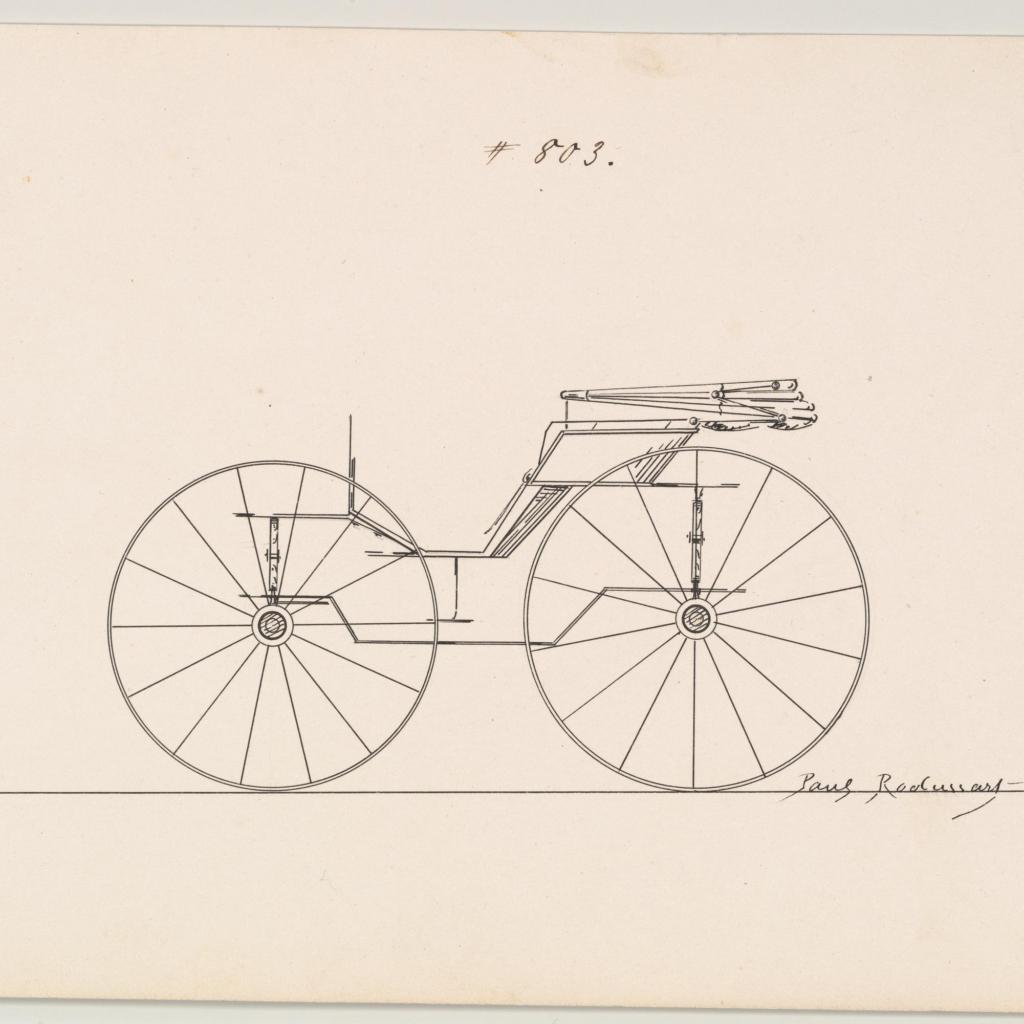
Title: Phaeton #803
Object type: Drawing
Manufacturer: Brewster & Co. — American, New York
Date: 1850–70
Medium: Pen and black ink
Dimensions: sheet: 5 13/16 x 9 in. (14.8 x 22.9 cm)
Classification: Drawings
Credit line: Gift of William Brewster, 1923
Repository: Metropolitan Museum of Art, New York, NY